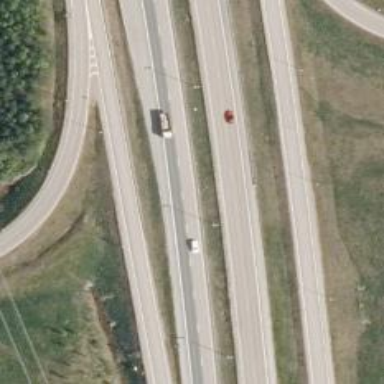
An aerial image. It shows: Asphalt motorway.